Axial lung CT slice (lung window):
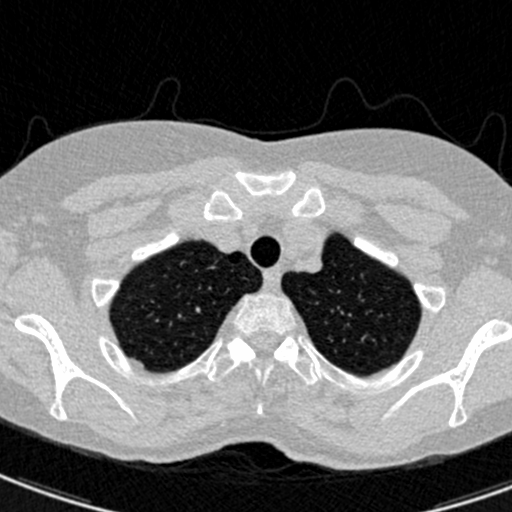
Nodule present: no